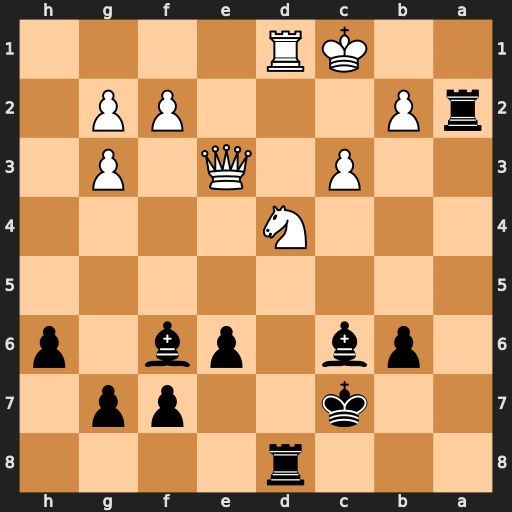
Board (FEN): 3r4/2k2pp1/1pb1pb1p/8/3N4/2P1Q1P1/rP3PP1/2KR4
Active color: b
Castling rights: -
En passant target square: -
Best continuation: Ra1+ Kc2 Rxd1 Kxd1 e5